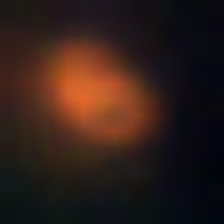
Taxon: NanoPlankton
Group: Other